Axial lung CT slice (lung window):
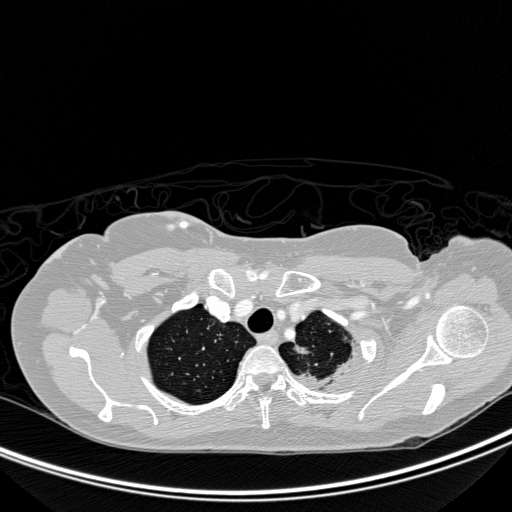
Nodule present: no